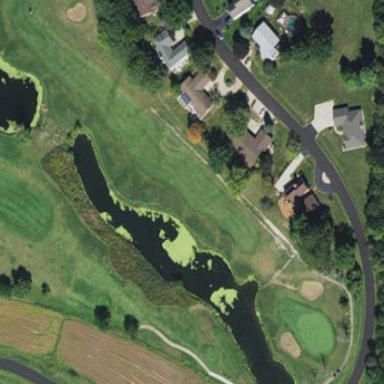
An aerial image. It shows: Water hazard on golf course.